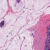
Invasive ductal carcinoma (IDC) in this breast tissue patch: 1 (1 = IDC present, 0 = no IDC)